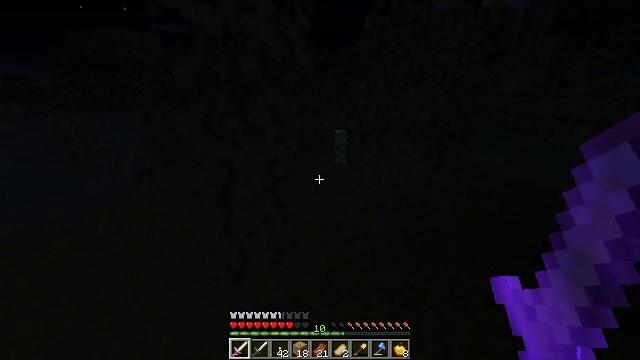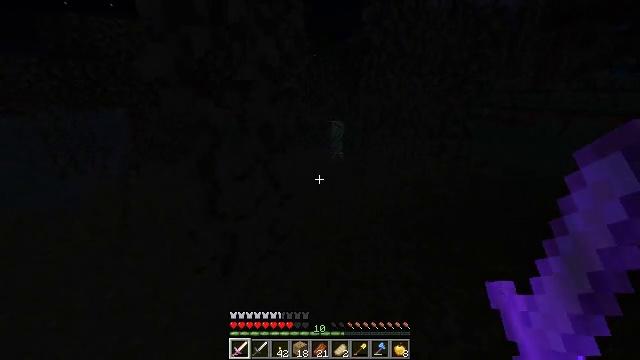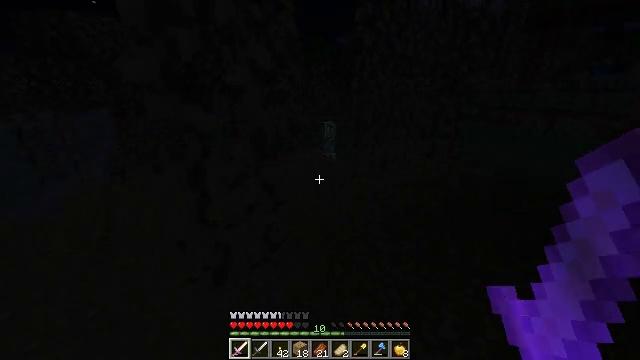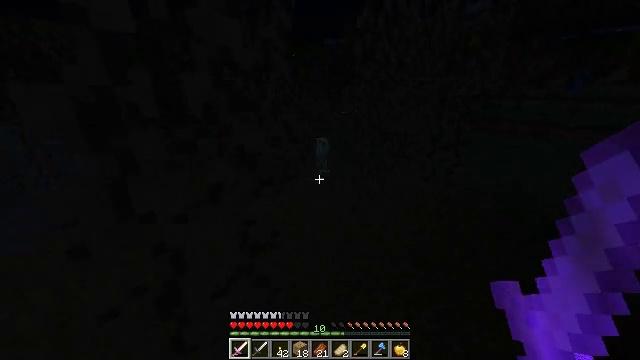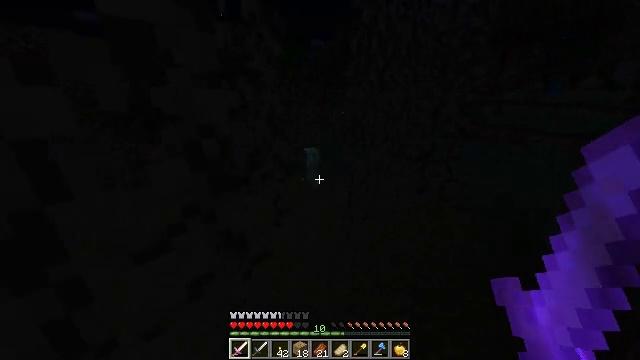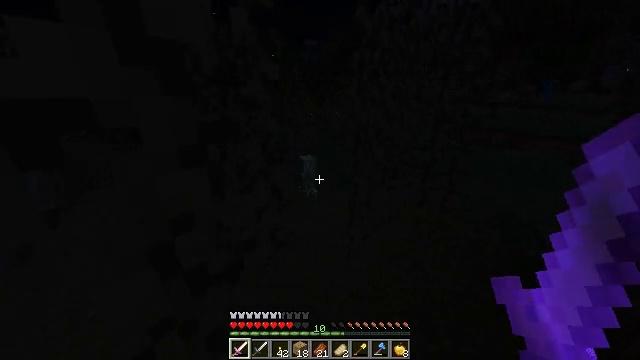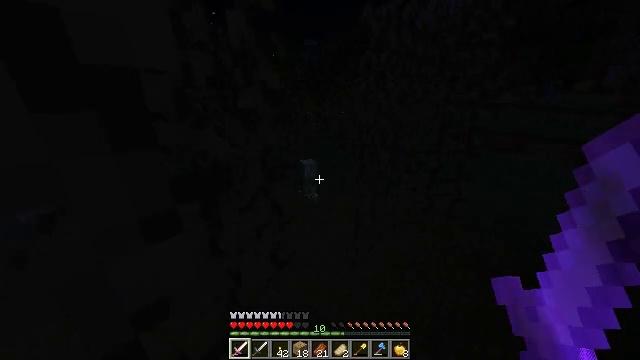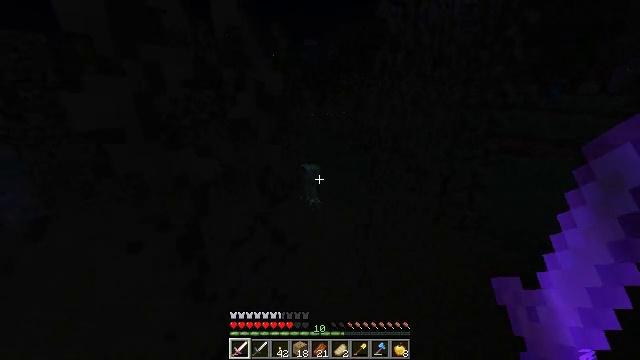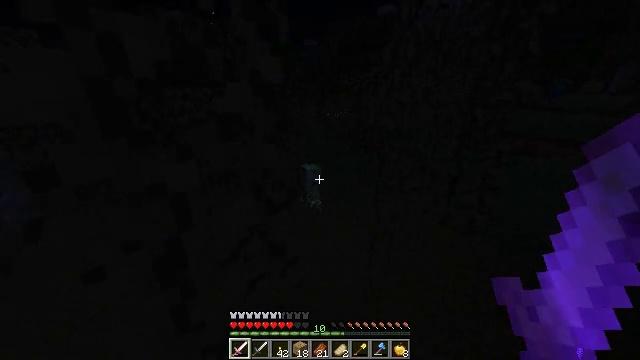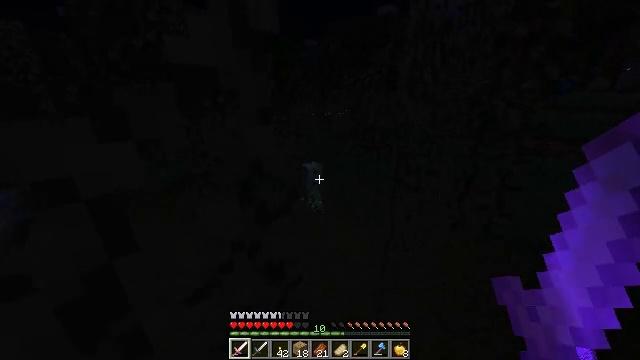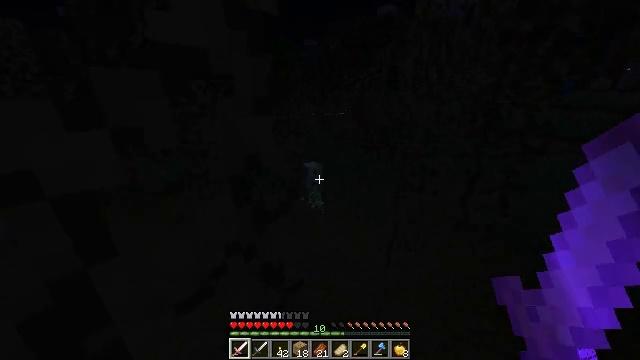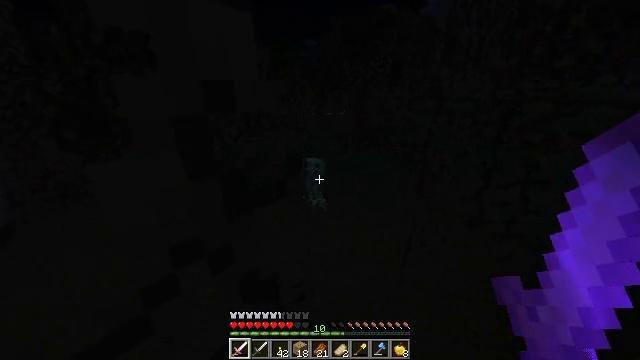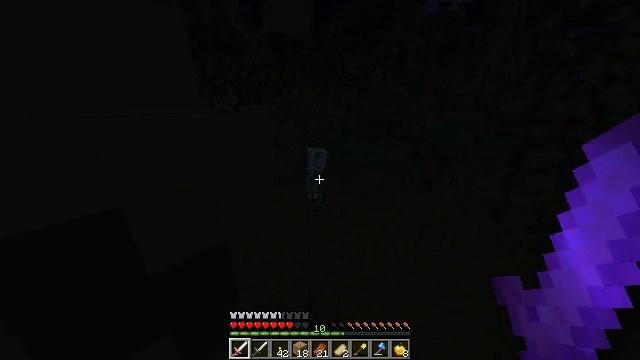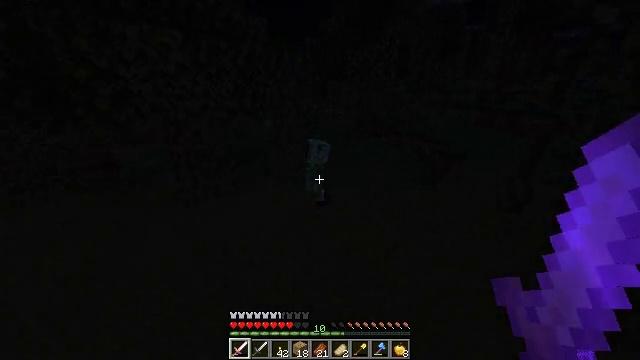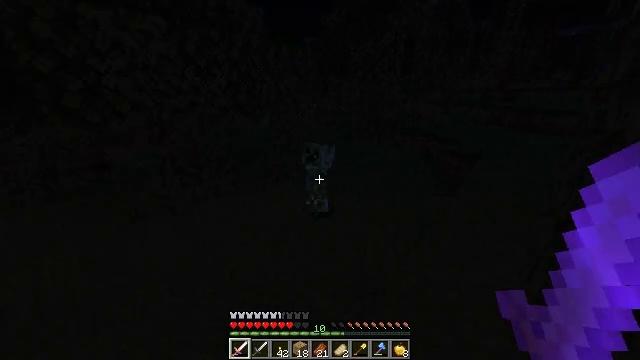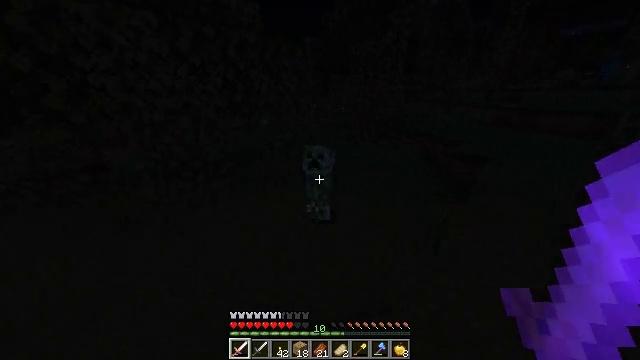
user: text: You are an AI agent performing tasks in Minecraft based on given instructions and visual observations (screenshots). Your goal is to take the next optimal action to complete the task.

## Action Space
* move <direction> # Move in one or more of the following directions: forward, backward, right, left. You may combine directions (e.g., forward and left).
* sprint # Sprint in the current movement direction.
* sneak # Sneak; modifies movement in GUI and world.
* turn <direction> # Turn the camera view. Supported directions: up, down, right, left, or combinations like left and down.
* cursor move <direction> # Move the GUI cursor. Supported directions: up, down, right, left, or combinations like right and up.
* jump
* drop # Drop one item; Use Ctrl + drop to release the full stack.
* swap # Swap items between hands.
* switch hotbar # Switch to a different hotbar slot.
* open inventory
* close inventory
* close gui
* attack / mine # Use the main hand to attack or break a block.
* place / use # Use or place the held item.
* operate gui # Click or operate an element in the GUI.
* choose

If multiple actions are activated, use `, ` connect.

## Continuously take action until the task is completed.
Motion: motion action
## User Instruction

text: Kill the slime.
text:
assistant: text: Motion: move forward, sprint, turn right, jump
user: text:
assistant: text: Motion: move forward, sprint, turn right, jump
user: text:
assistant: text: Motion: move forward, sprint, turn right, jump
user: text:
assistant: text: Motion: move forward, sprint, turn right, jump
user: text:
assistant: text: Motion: move forward, sprint, turn right, jump
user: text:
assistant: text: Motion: move forward, sprint, jump
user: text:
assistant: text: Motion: move forward, sprint, jump
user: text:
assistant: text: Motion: move forward, sprint, jump
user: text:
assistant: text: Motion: move forward, sprint, jump
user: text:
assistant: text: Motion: move forward, sprint, jump
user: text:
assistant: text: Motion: move forward, sprint, jump
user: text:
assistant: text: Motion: move forward, sprint, jump
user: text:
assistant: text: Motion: move forward, sprint
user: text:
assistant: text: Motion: move forward, sprint
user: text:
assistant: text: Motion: move forward, sprint
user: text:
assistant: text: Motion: move forward, sprint
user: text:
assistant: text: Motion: move forward, sprint
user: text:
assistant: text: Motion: move forward, sprint, turn right
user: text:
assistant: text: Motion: move forward, sprint
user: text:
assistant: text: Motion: move forward, sprint
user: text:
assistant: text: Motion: move forward, sprint
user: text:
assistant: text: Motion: move forward, sprint
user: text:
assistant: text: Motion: move forward, sprint
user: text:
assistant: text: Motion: move forward, sprint
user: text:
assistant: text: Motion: move forward, sprint
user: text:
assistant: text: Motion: move forward, sprint
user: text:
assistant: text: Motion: move forward, sprint
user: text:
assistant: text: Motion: move forward, sprint
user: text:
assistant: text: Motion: move forward, sprint
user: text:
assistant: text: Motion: move forward, sprint